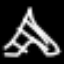
Label: The Eiffel Tower